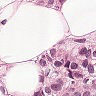
Metastatic tissue present: yes